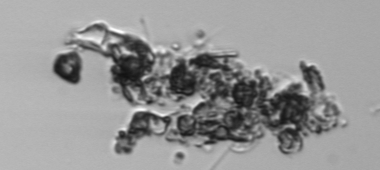
Label: Thalassiosira_TAG_external_detritus